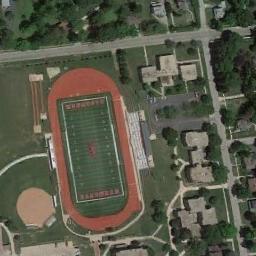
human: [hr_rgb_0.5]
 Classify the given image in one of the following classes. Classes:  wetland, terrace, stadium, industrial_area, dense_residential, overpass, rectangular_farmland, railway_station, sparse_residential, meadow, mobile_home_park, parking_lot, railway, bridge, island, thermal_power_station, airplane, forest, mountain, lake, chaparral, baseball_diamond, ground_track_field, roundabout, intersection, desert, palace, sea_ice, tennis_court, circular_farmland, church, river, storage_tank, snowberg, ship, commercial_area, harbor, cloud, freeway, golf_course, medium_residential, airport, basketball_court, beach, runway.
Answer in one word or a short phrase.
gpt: ground_track_field